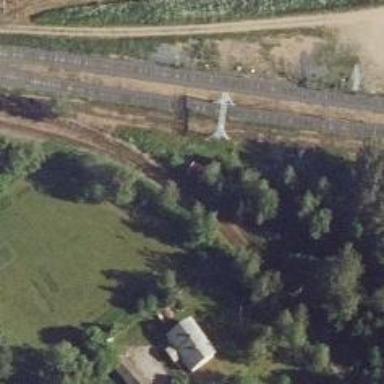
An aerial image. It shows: Siding used for narrow gauge railway.